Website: macys
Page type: customer-info-address
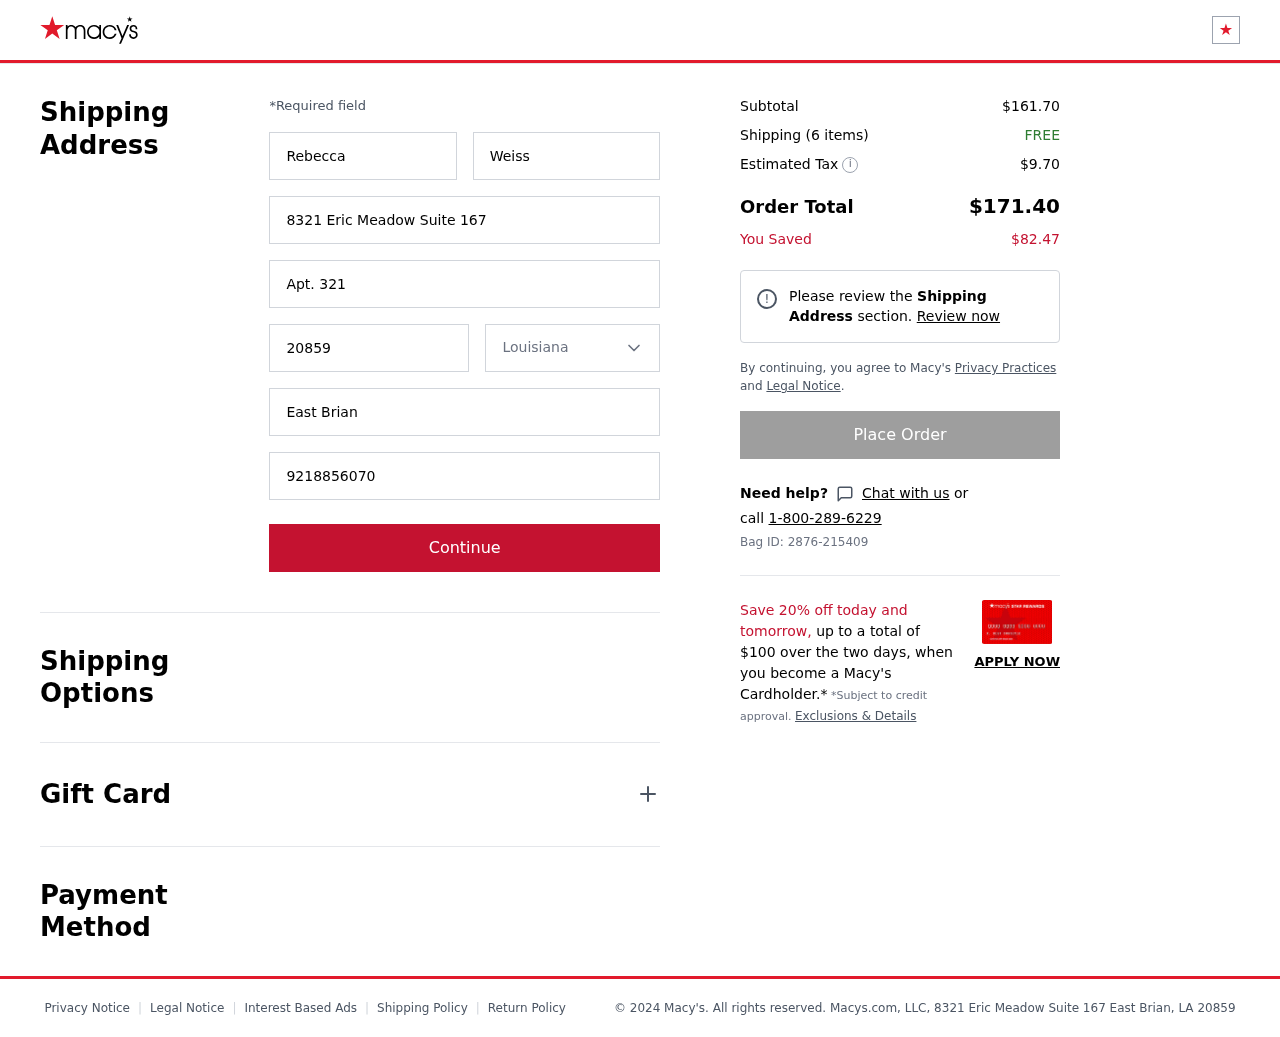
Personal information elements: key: PII_CITY
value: East Brian
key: PII_FIRSTNAME
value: Rebecca
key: PII_LASTNAME
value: Weiss
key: PII_PHONE
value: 9218856070
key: PII_POSTCODE
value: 20859
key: PII_STATE
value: Louisiana
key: PII_STREET
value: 8321 Eric Meadow Suite 167
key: PII_STREET2
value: Apt. 321
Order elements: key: ORDER_SUBTOTAL
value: $161.70
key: ORDER_NUM_ITEMS
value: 6
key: ORDER_SHIPPING_COST
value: FREE
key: ORDER_TAX
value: $9.70
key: ORDER_TOTAL
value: $171.40
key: ORDER_SAVINGS
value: $82.47
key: ORDER_BAG_ID
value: Bag ID: 2876-215409